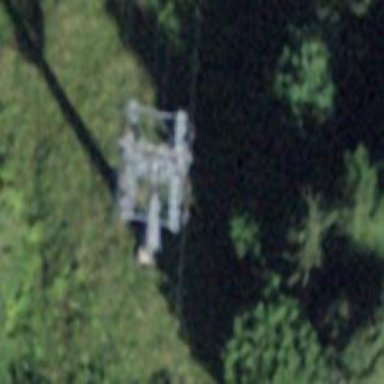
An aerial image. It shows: Pylon for aerialway.